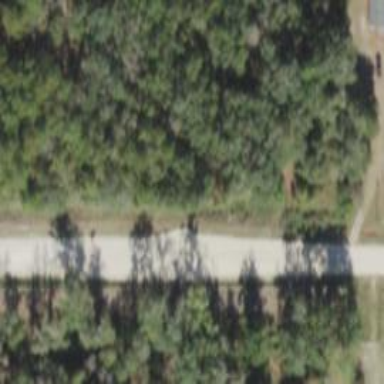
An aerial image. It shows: Abandoned road.